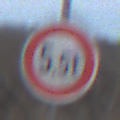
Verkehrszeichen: TatsaechlicheMasse
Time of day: MorningAfternoon
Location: Outdoor (Suburban)
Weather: Overcast
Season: NotSpecified
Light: Natural